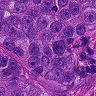
Metastatic tissue present: yes